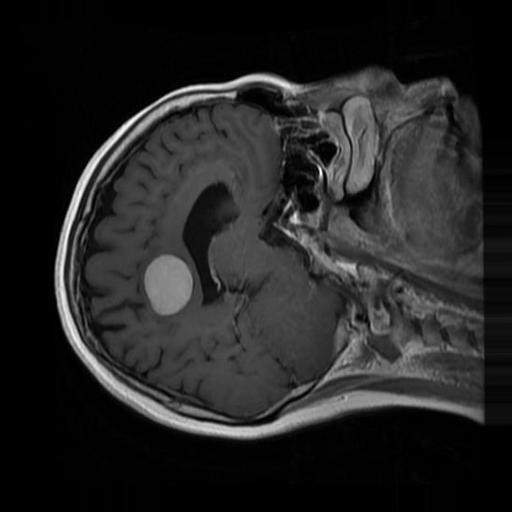
Label: brain_menin